Question: I am trying to make a radial gradient with a Javascipt/HTML canvas. The problem is that the gradients don't overlap properly as if the alpha channel isn't working.
This is the code I am using:
'''
var gradient1 = ctx.createRadialGradient(300, 300, 300, 300, 300, 0);
gradient1.addColorStop(0,"rgba(0, 0, 0, 0)");
gradient1.addColorStop(1,"#FF0000");
ctx.fillStyle = gradient1;
ctx.fillRect(x1, y1, 600, 600);
ctx.fillRect(x1, y1, 600, 600);
'''
Here is a picture:

This for some reason fades to a black-like color rather than staying red. This leads it to act weird when two of these gradients of different colors are touching.
How can I make this react normally?
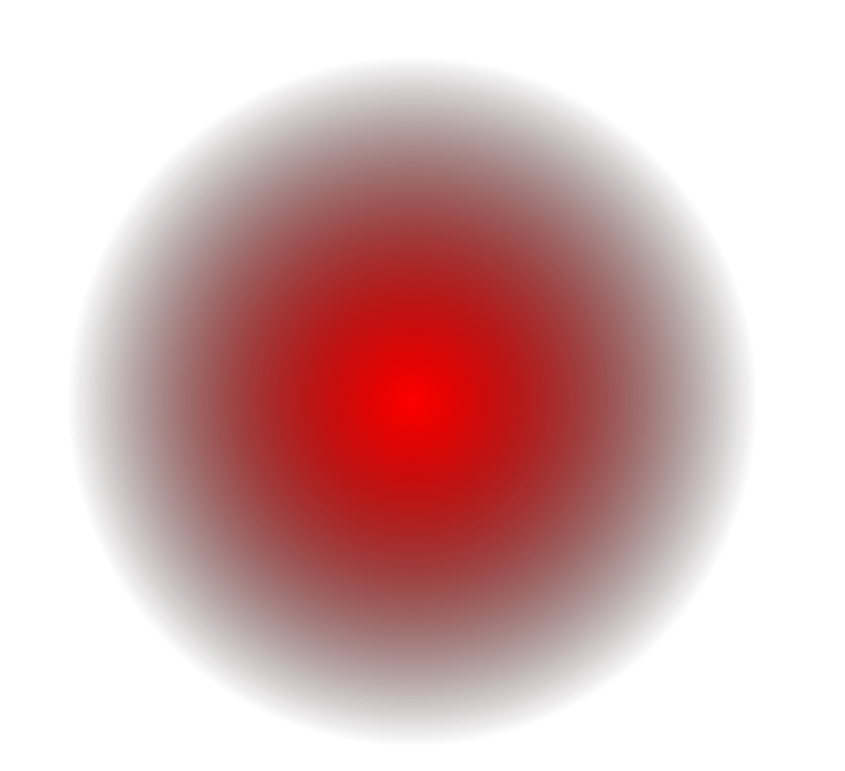
Answer: # Cause
The gradient defined red-black and both the color and the alpha channel will be interpolated . At 50% it will be halfway between red and black, but also 50% visible which is why it is becoming black-ish.
# Cure
To fix make sure both color stops are the same color which just the alpha channel changed. This will keep the color the same all the way:
'''
gradient1.addColorStop(0, "rgba(255, 0, 0, 0)"); // red, but transparent
gradient1.addColorStop(0, "#f00"); // red, solid
'''
Click the link below to see this in action:
'''
var ctx = document.querySelector("canvas").getContext("2d");
var gradient1 = ctx.createRadialGradient(300, 300, 300, 300, 300, 0);
gradient1.addColorStop(0,"rgba(255, 0, 0, 0)");
gradient1.addColorStop(1,"#FF0000");
ctx.fillStyle = gradient1;
ctx.fillRect(0, 0, 600, 600);
ctx.fillRect(0, 0, 600, 600);
'''
'''
<canvas width=600 height=600></canvas>
'''